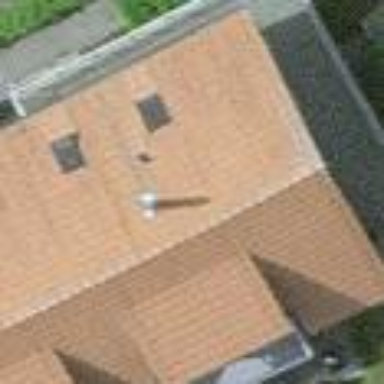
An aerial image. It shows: Residential building.